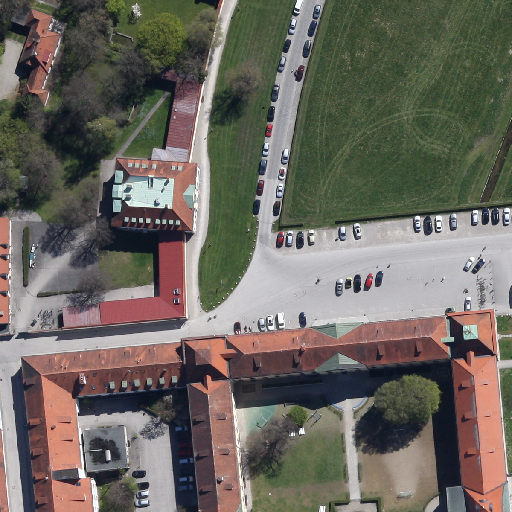
Referring expression: light-duty vehicle in the parking area